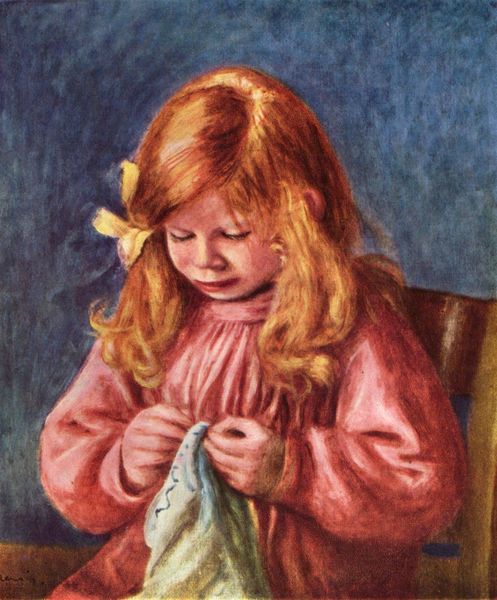
Titel: Jean Renoir beim Nähen
Künstler: Pierre Auguste Renoir
Standort: Chicago (Illinois)
Institution: Collection Mr. and Mrs. Martin A. Ryerson
Schlagwörter: blau, dunkel, gemälde, hand, kopf, schatten, weiß, gelb, grün, mädchen, sitzen, blume, braun, ellbogen, finger, grau, haar, hell, hintergrund, kleid, licht, mund, nase, ohr, orange, pastell, renoir, stirn, stuhl, blick, rot, tuch, malerei, schleife, blond, wand, augen, bluse, falten, gesicht, halten, kragen, trauer, ärmel, bild, bildnis, hände, portrait, porträt, rückenlehne, schauen, boden, gewand, haare, realismus, sessel, sitzend, stickerei, stoff, decke, kind, nachthemd, kinn, lippen, locken, rosa, scheitel, schulter, traurig, farbig, wangen, sofa, lehne, moderne, klein, falte, tapete, handarbeit, nähen, stricken, faden, konzentriert, nadel, sticken, faltenwurf, naht, lider, masche, konzentration, rothaarig, belichtung, weinen, kittel, kleidchen, taschentuch, haarschleife, tränen, mächen, stickerin, pointillismus, schleifchen, farbkontrast, han, kokoschka, rotes kleid, rotes haar, weint, stuhle, schlafanzug, schmollen, mäcdchen, frontlicht, geweint, rosablau, schneuztuch, schnüff, verweint, konzentrieren, haarmasche, schleife im haar, komplementärfarbe, gemälde farbig, stickendes mädchen, blüte im har, unlust